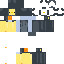
A female skeleton skin with dark skin, wearing blonde helmet dressed in a yellow robe top and black pants, featuring a closed mouth.